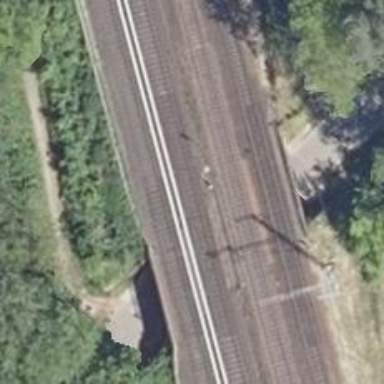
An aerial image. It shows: Bridge for electrified light rail.